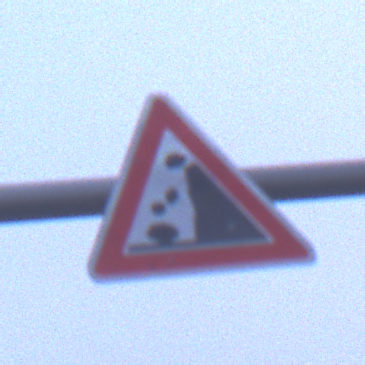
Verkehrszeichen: SteinschlagRechts
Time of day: SunriseSunset
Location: Outdoor (Urban)
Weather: Overcast
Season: NotSpecified
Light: Natural